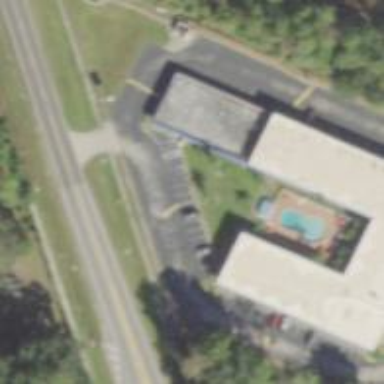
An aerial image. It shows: Hotel building.